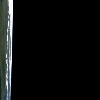
Label: space